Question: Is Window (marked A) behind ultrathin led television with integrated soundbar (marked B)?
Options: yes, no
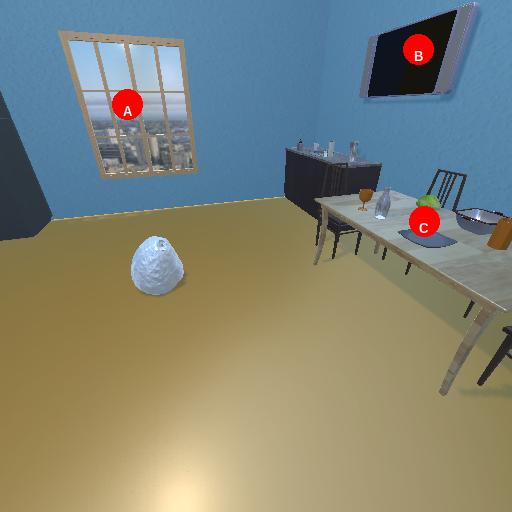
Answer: yes